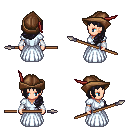
a pixel art fantasy rpg character, female body template, human, light skin, underdress, teal pants, raven left-swept hairstyle, leather cap, white cloth bracers, spear, four views (front, back, left, right), 2x2 character sprite sheet, small pixel art, hard edges, no anti-aliasing